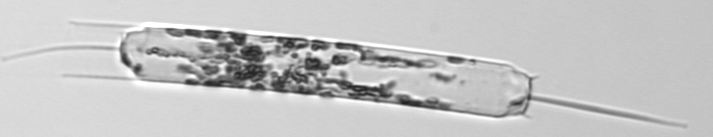
Label: Ditylum_brightwellii